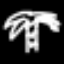
Label: palm tree